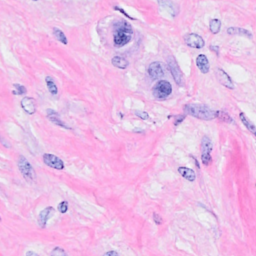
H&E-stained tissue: Breast